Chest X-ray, AP view. Patient: 68 years old, sex F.
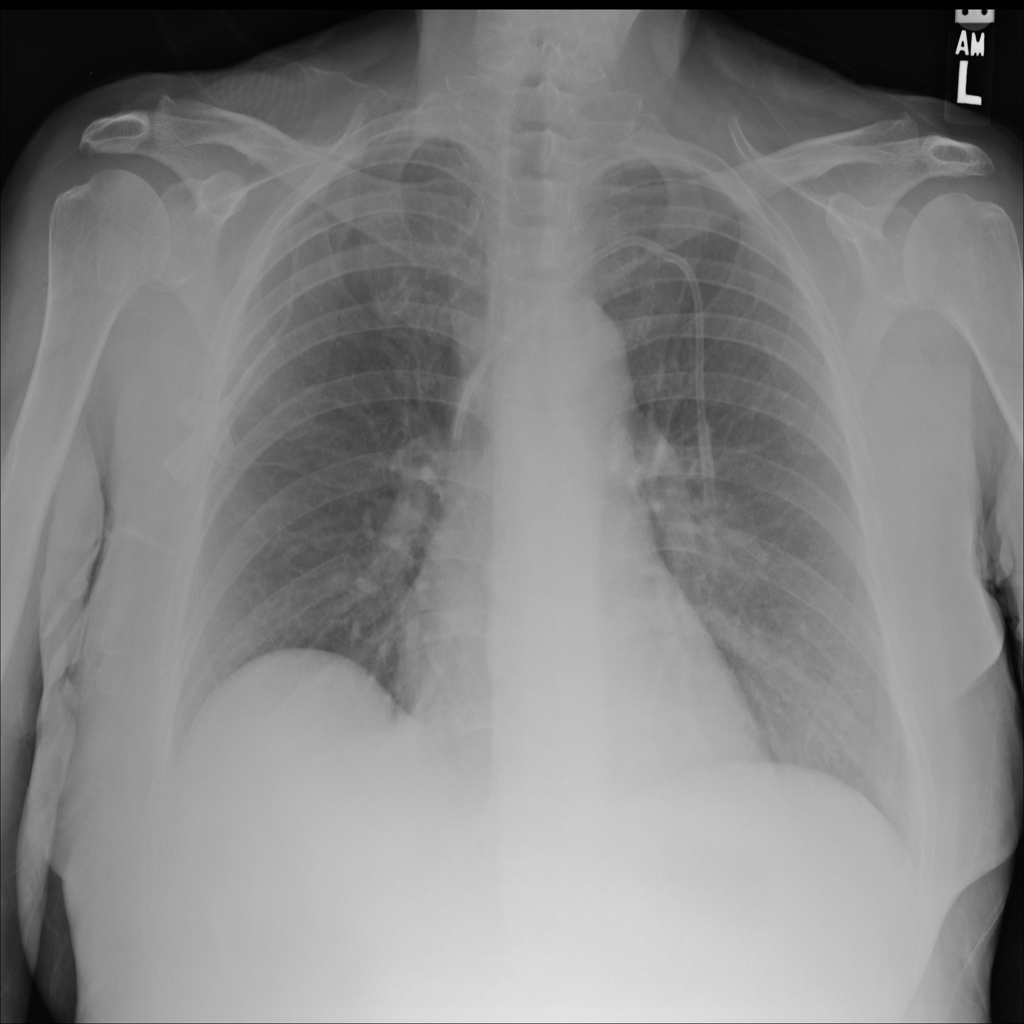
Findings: No Finding